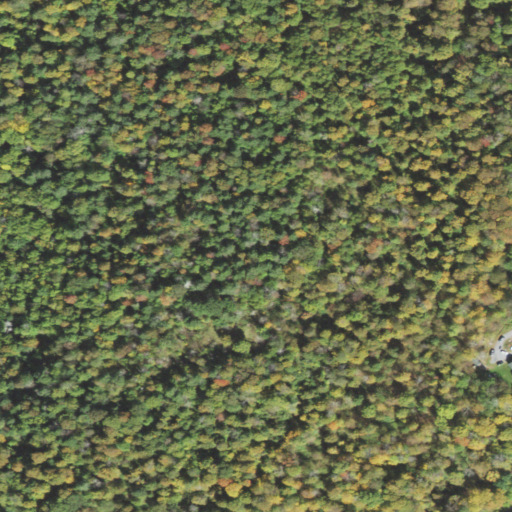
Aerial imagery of mountain in Pennsylvania named Tyler Hill containing deciduous forest, mixed forest, and open development